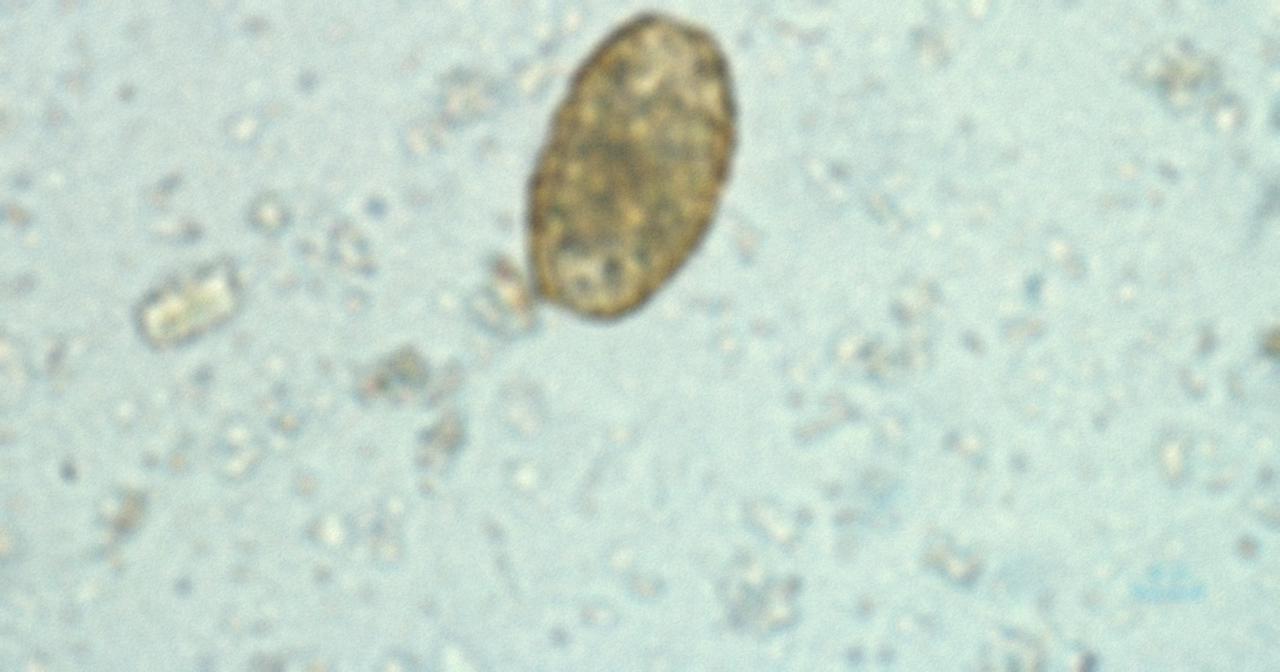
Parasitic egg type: Ascaris lumbricoides